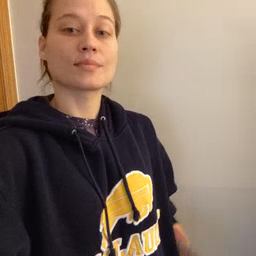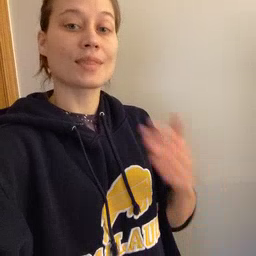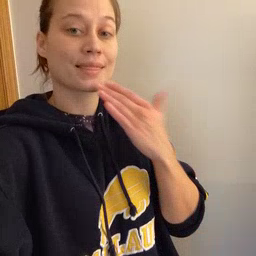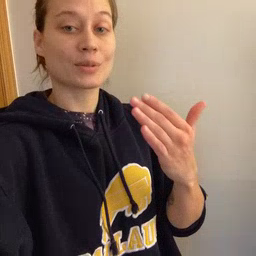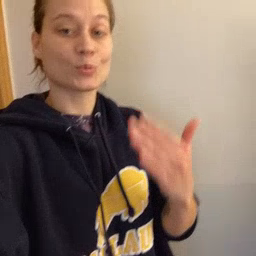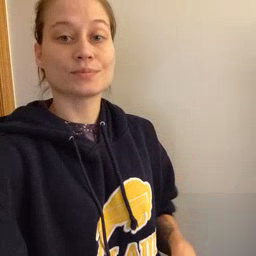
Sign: thankyou